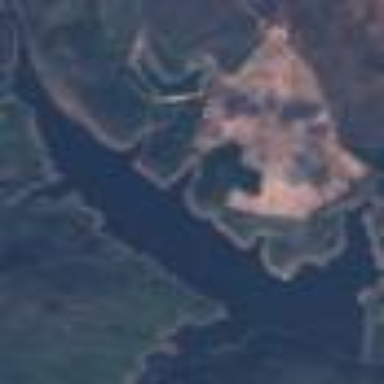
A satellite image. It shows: Water reservoir that serves as water storage facility.